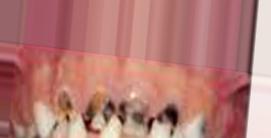
Condition: Caries